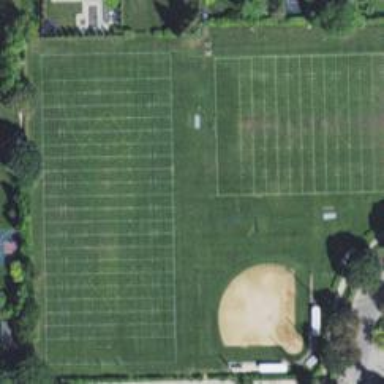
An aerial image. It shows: American football pitch for leisure and sport activities.